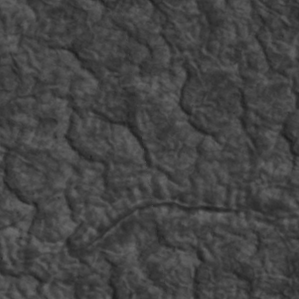
Label: non_frost